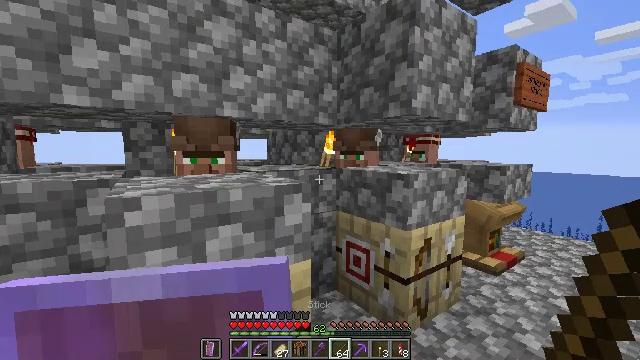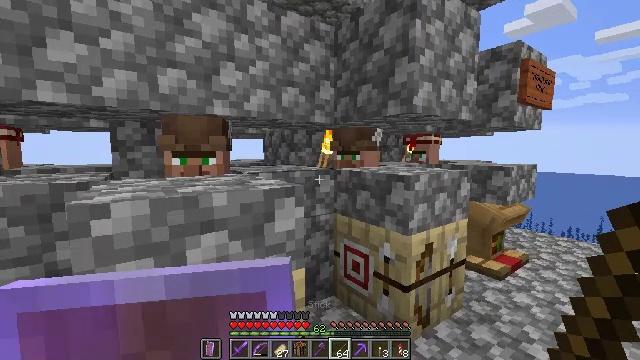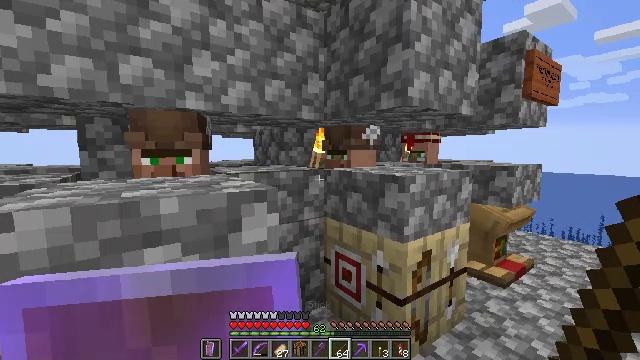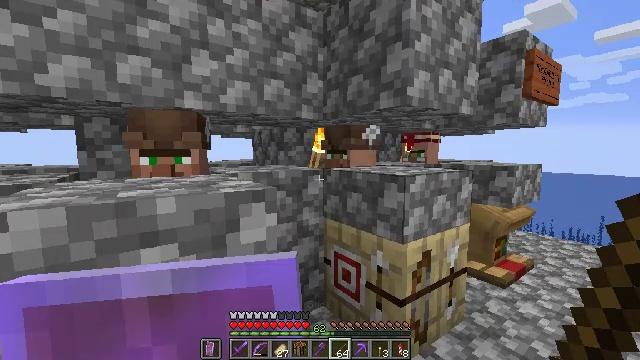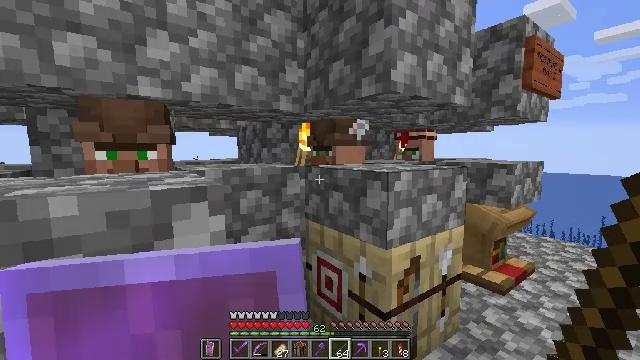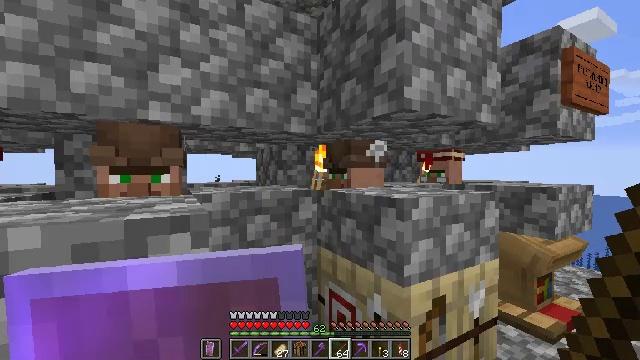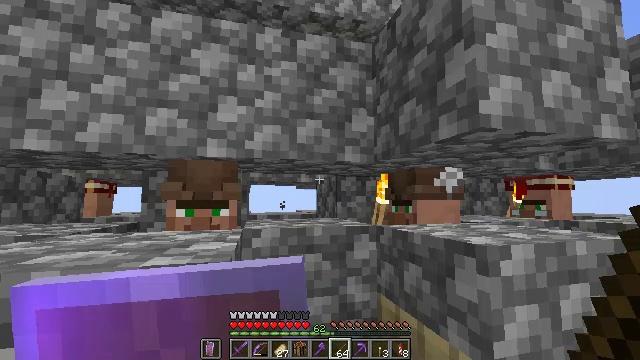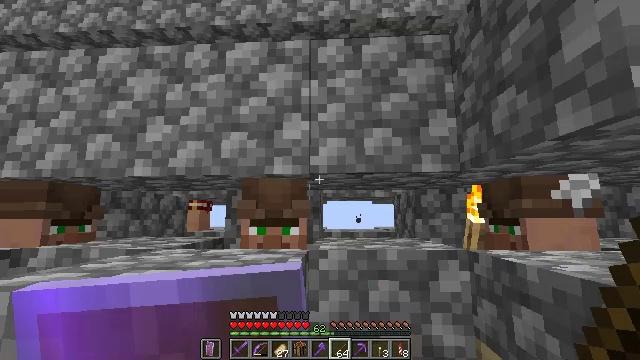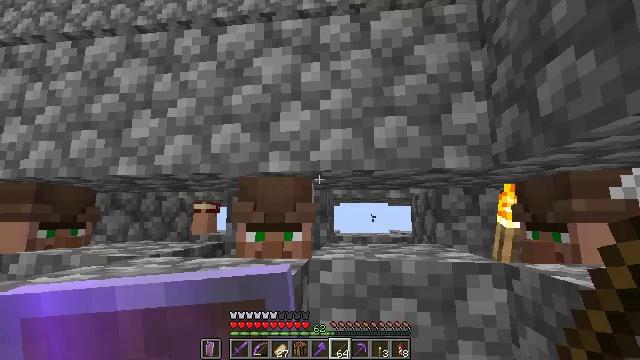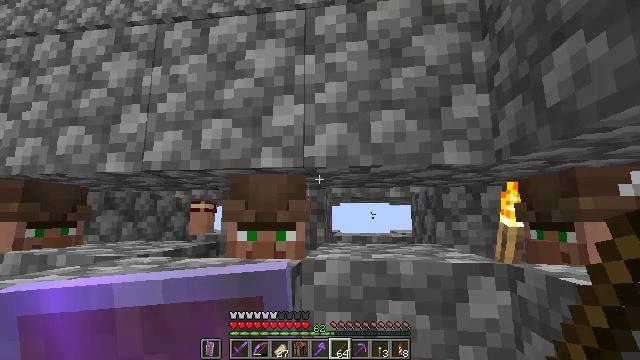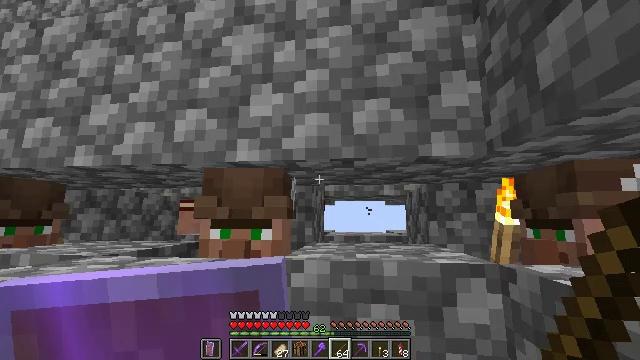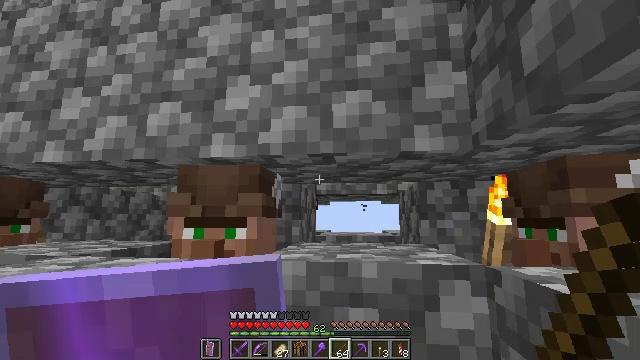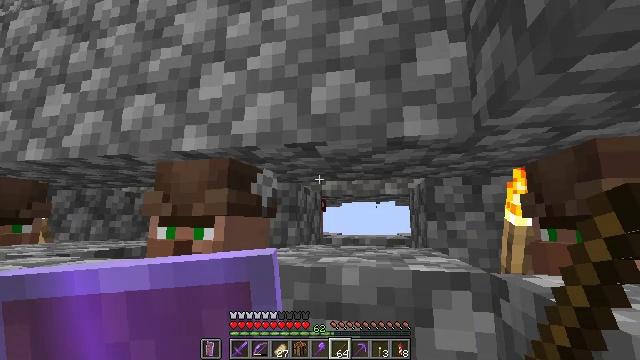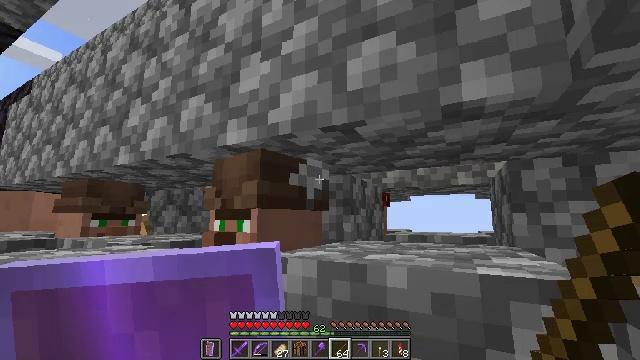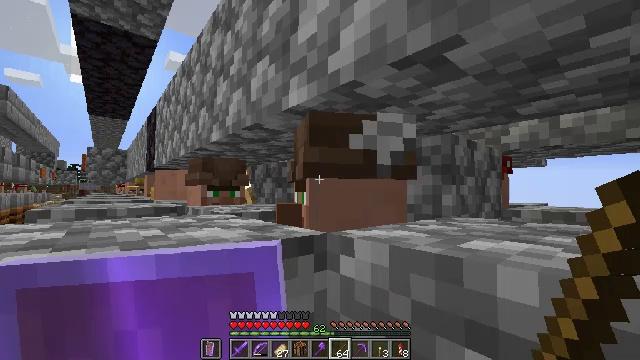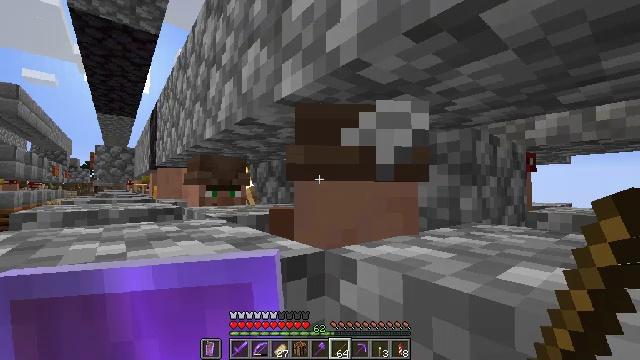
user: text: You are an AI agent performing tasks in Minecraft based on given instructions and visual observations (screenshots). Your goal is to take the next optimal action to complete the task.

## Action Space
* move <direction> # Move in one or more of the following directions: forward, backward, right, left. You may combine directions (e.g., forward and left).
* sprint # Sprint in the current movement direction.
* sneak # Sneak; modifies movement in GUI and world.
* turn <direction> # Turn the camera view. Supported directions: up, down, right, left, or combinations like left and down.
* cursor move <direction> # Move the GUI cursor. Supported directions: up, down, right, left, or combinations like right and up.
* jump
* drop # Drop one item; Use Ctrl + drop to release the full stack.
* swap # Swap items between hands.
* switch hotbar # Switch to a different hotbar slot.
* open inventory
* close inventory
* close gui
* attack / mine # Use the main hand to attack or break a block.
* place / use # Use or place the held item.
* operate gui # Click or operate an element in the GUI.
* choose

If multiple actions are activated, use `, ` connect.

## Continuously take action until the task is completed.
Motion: motion action
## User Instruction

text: Craft an emerald with the available materials.
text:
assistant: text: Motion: move forward and move right
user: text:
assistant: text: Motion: move forward and move right
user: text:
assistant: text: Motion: move forward and move right
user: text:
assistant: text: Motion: move forward and move right
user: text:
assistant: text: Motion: move forward, turn left and up
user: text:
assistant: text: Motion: move forward, turn left and up
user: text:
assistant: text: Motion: move forward, turn left and up
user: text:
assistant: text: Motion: move forward, turn left
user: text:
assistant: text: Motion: move forward and move right
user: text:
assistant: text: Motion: move forward and move right
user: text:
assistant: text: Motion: move forward and move right
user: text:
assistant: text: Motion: move forward and move right, turn left
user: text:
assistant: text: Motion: move forward and move right, turn left
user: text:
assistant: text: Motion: move forward, turn left and down
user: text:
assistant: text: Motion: move forward, turn left
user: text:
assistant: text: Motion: move forward
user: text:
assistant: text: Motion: move forward
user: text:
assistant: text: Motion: move forward
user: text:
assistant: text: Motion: no_op
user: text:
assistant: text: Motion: no_op
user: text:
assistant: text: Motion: no_op
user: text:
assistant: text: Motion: turn right and up
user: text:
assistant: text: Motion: turn right
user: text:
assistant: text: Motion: use / place
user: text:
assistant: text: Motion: use / place
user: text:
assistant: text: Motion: use / place
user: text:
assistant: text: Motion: use / place
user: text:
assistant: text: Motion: no_op
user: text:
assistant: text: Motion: no_op
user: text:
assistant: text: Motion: no_op